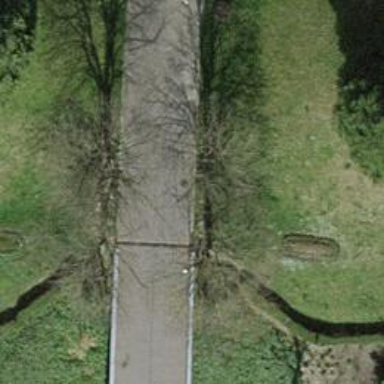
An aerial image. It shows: Footway road on concrete bridge.